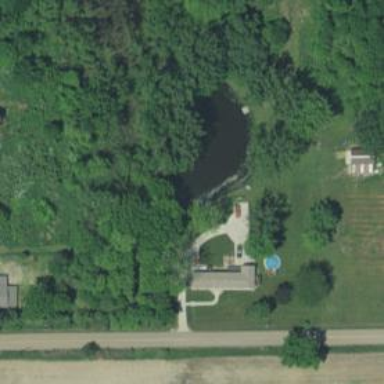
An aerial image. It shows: Driveway.